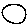
Label: moon